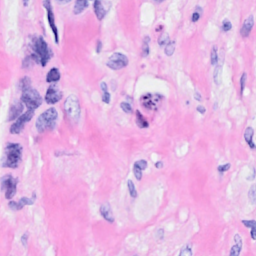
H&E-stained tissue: Breast